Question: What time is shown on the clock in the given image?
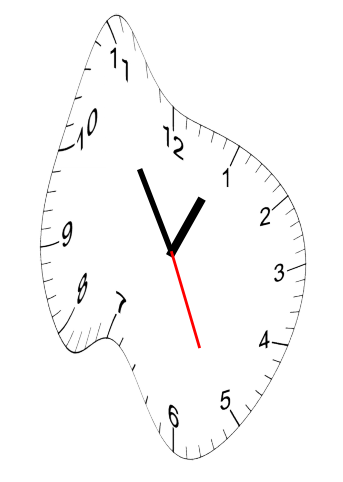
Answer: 12:54:26